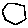
Label: hexagon